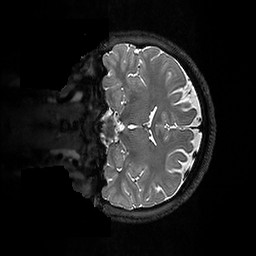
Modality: T2w
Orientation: coronal
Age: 30
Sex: female
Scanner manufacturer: ge
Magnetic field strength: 3 T
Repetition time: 3.202 s
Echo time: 0.0588 s